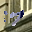
Label: 7